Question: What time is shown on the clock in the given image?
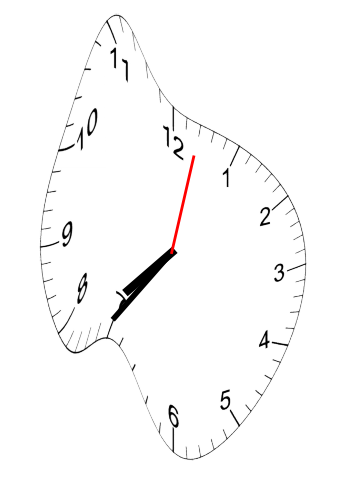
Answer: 07:36:02